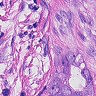
Metastatic tissue present: yes